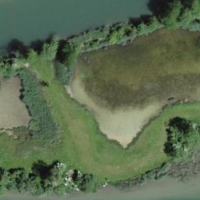
EUNIS habitat code: 21
Species observed at this site:
Corvus corone
Alcedo atthis
Bucephala clangula
Aegithalos caudatus
Sylvia atricapilla
Spinus spinus
Poecile palustris
Larus michahellis
Cygnus olor
Erithacus rubecula
Corvus corax
Periparus ater
Cyanistes caeruleus
Mergus serrator
Riparia riparia
Sturnus vulgaris
Troglodytes troglodytes
Passer domesticus
Mareca penelope
Passer montanus
Turdus merula
Spatula clypeata
Mareca strepera
Hirundo rustica
Mergus merganser
Milvus migrans
Turdus pilaris
Regulus regulus
Cinclus cinclus
Coccothraustes coccothraustes
Motacilla alba
Delichon urbicum
Tachybaptus ruficollis
Certhia brachydactyla
Podiceps cristatus
Actitis hypoleucos
Turdus philomelos
Fulica atra
Anas crecca
Anthus spinoletta
Dendrocopos major
Podiceps nigricollis
Buteo buteo
Gallinago gallinago
Turdus iliacus
Chroicocephalus ridibundus
Phylloscopus collybita
Gallinula chloropus
Pica pica
Sitta europaea
Garrulus glandarius
Acrocephalus scirpaceus
Anas platyrhynchos
Accipiter gentilis
Alopochen aegyptiaca
Aythya ferina
Aythya fuligula
Fringilla coelebs
Columba palumbus
Nycticorax nycticorax
Phalacrocorax carbo
Fringilla montifringilla
Parus major
Anser anser